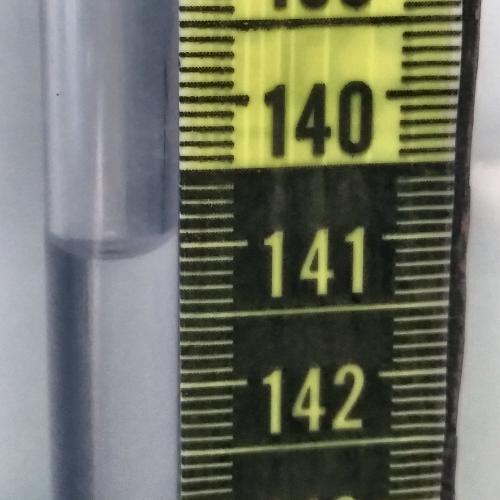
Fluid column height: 141.0 cm